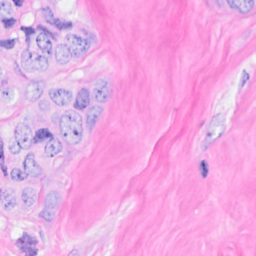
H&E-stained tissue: Breast